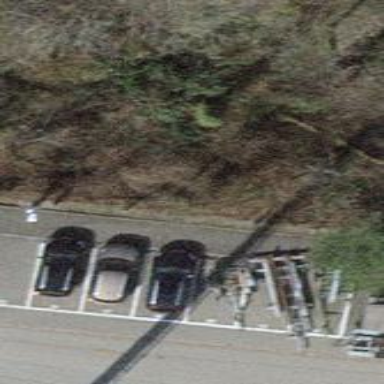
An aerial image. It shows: Street side parking area.